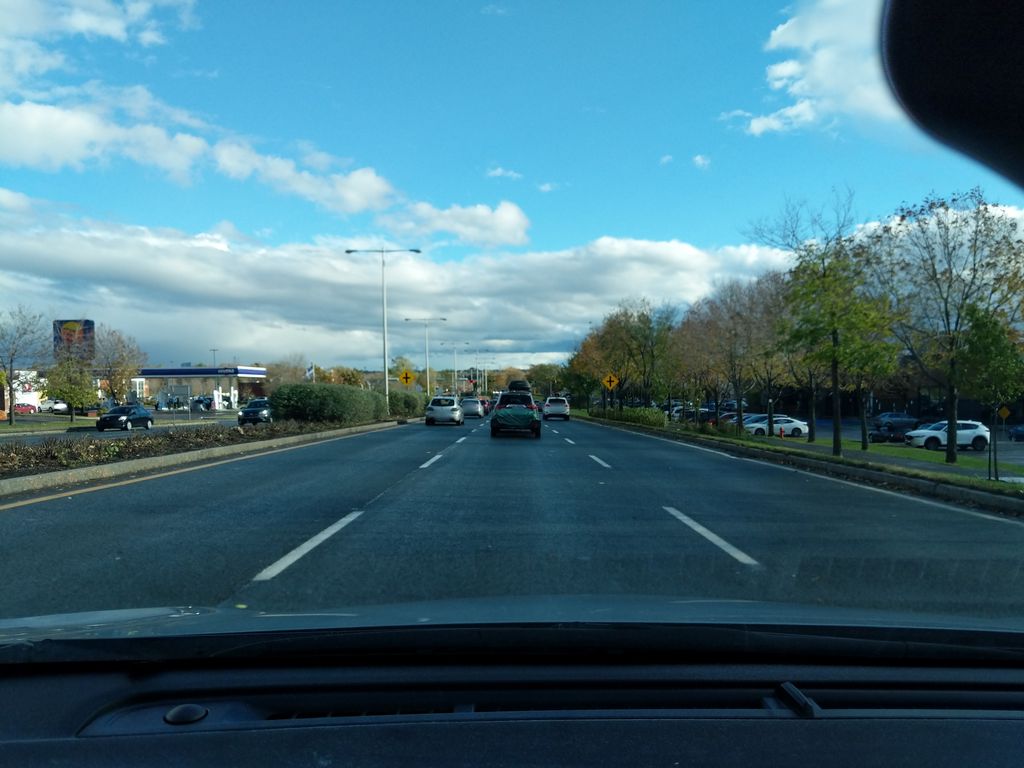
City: quebec_city